Question: In my application i want to stream video. In case if mobile can not play that video 'VideoView' shows dilogue like this
what i want if to customize this dialogue and insert two buttons one to download this video and one to try to play an 'Low Quality' video.
right now in 'onErrorLitener' of 'VideoView' i am showing dialogue to user but in this way with my 'dialogue' VideoView own dialogue also show on screen which i don't want.
If i cant customize 'VideoView' Error dialogue can i make it dont show on screen

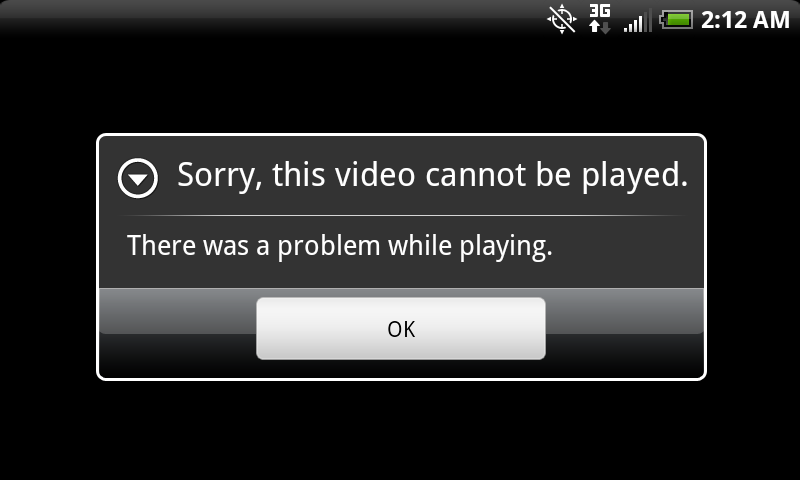
Answer: I solved my problem @AkashG by putting your code in MediaPlay.setOnErrorListener()
'''
AlertDialog.Builder builder=new Builder(YourActivityName.this);
builder.setTitle("Video");
builder.setMessage("Message you want to pass");
builder.setPositiveButton("Download", new DialogInterface.OnClickListener() {
public void onClick(DialogInterface dialog, int which) {
// TODO Auto-generated method stub
}
});
builder.setNegativeButton("Play", new DialogInterface.OnClickListener() {
public void onClick(DialogInterface dialog, int which) {
// TODO Auto-generated method stub
}
});
builder.create();
builder.show();
'''